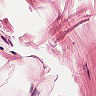
Metastatic tissue present: no